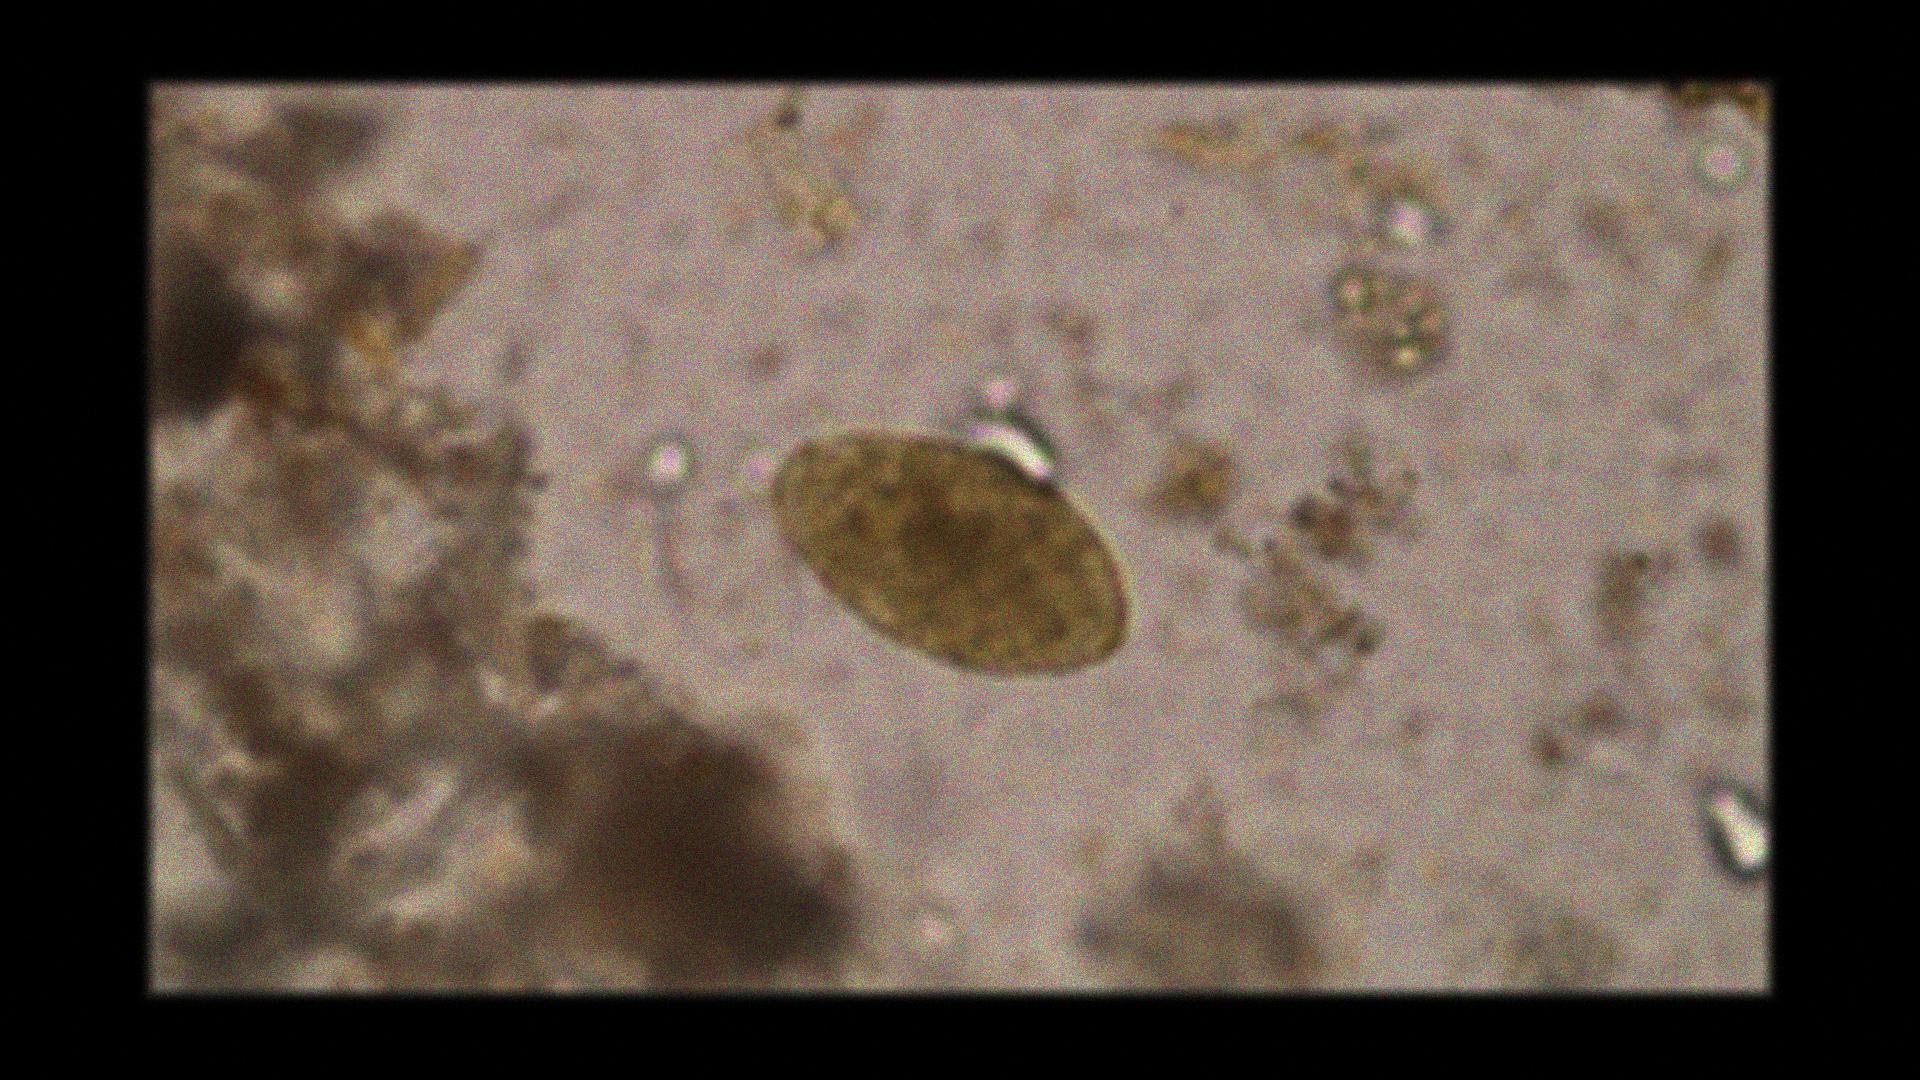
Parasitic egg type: Fasciolopsis buski